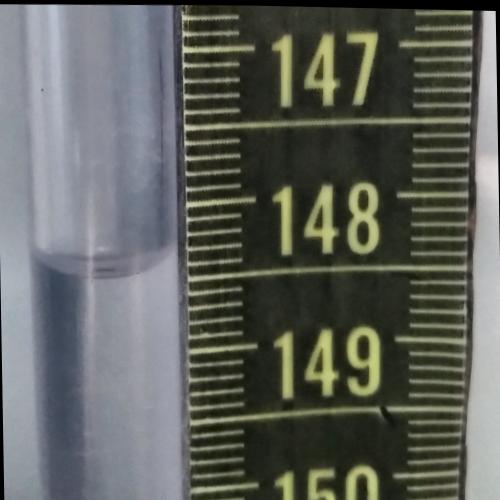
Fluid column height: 148.4 cm